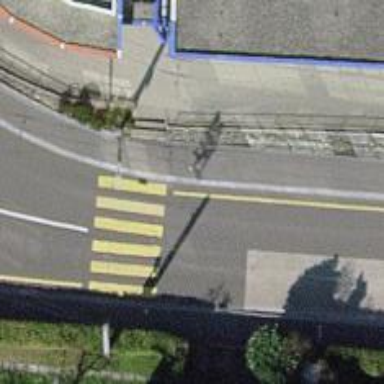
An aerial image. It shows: Marked crossing on the road.